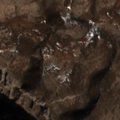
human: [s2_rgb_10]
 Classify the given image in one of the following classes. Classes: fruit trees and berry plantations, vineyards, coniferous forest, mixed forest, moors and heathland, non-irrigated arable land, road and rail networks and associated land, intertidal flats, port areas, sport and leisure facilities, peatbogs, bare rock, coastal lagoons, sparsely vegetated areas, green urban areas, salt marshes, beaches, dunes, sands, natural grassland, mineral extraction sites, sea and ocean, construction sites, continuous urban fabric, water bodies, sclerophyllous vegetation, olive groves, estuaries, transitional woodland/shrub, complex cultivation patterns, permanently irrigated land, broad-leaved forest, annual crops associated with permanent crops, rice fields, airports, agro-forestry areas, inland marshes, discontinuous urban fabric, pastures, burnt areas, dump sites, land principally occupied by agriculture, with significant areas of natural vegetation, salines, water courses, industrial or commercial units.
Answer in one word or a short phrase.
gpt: broad-leaved forest, natural grassland, transitional woodland/shrub